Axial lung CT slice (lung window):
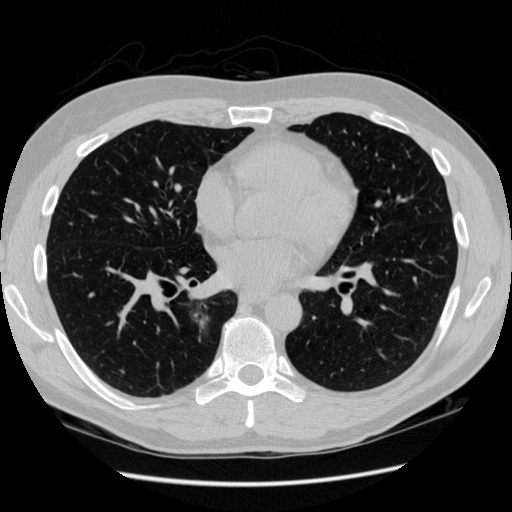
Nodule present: no